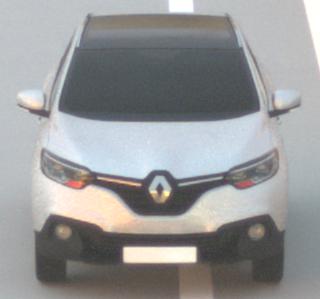
Make: Renault
Model: Kadjar ENERGY TCe 130
Detailed model: Kadjar
Model produced from: 2015/05
Model produced until: 2018/08
Doors: 5
Color: white
Road condition: dry road
Daytime: sunrise or sunset
Contrast: medium contrast